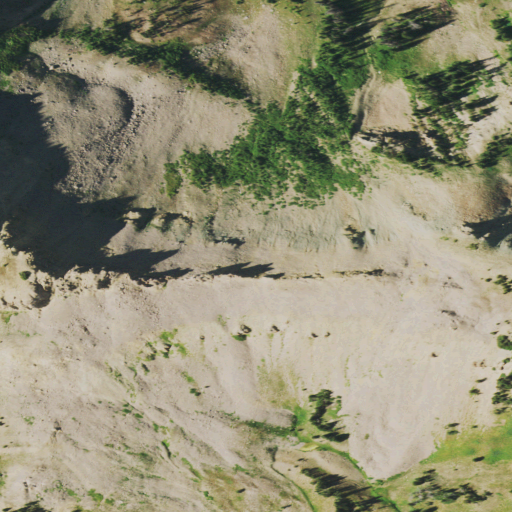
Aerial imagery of mountain in Wyoming named Angle Mountain containing grassland, shrub, evergreen forest, and barren land